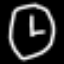
Label: clock